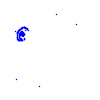
Particle: pion